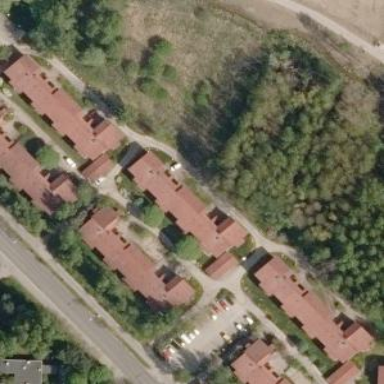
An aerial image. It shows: Terrace building.